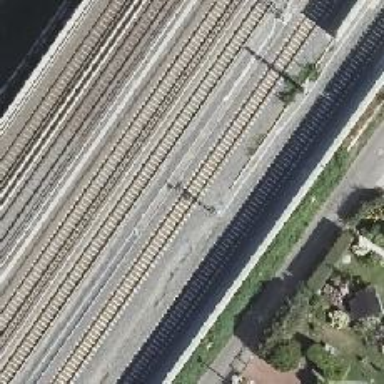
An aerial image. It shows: Railway signal.